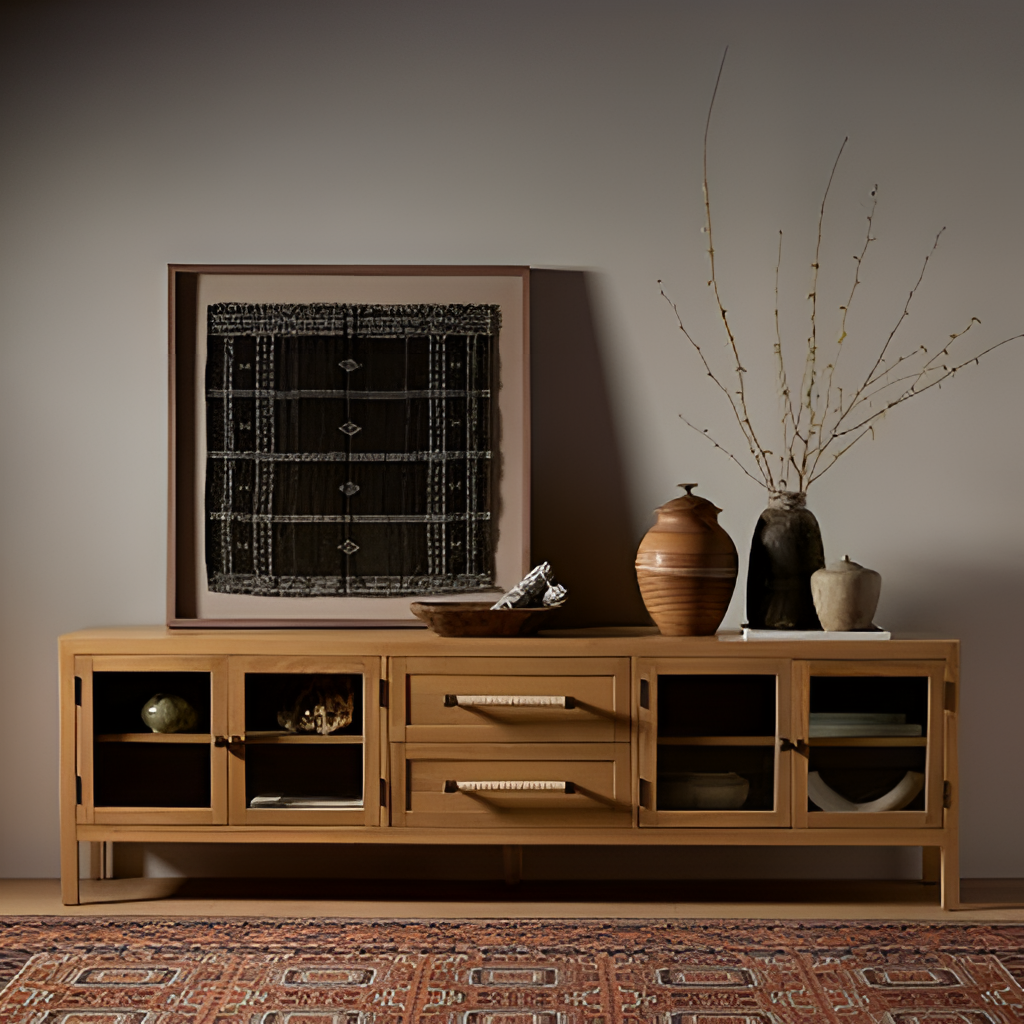
living room, wood sideboard, red fabric flooring, with geometric pattern, contemporary, paint wallpaper, with solid pattern